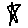
Label: star